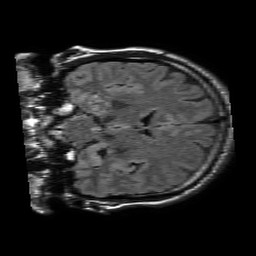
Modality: FLAIR
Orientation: coronal
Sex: male
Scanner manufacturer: philips
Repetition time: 11 s
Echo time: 0.125 s